Question: I use an AWS Cloudfront + S3 solution to host my website.
I redirect all naked domain and vanilla HTTP requests to the prefix <URL>.
The following <URL> cartoon captures my approach:

In addition to the existing logic, I would like to also redirect a single page, namely:
'''
https://www.example.com/category/coins/
'''
to
'''
https://www.example.com/cat/coins.html
'''
I tried to do this via the S3 buckets redirect rules and received a 301 redirect to the bucket address, and not the cloudfront endpoint.
e.g.
'''
http://www.example.com.s3-website-us-east-1.amazonaws.com/cat/coins.html
'''
How can I correctly redirect this particular page?
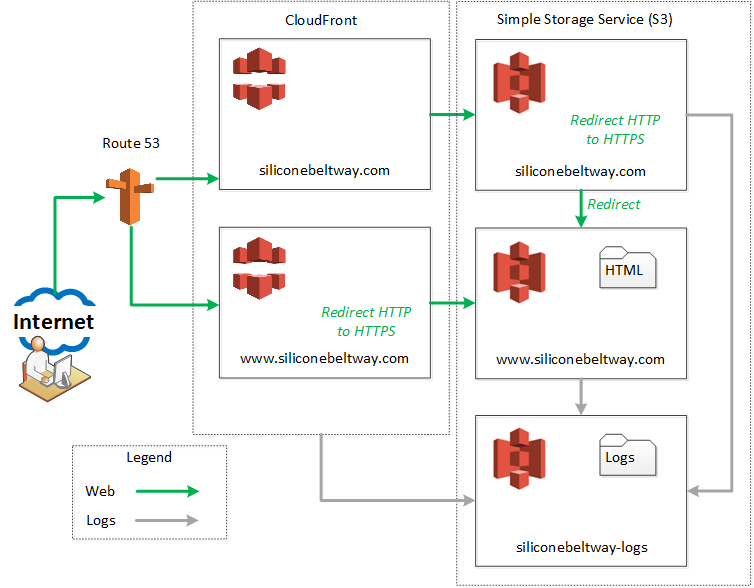
Answer: AWS provides <URL> on how to redirect with CloudFront and that are Viewer Request Functions.
S3 also has <URL> on how to do redirects based on different hosts
- - <URL>